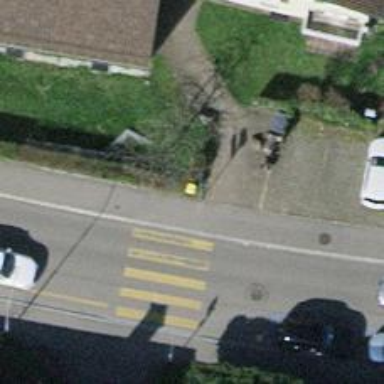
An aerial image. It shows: Post box is visible.